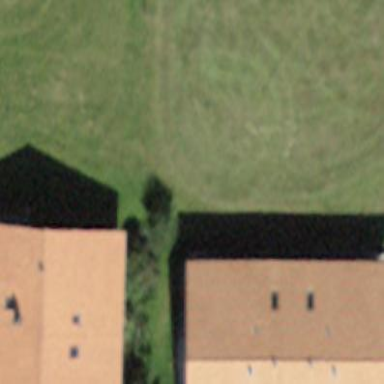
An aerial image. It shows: Residential building.